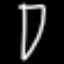
Label: line